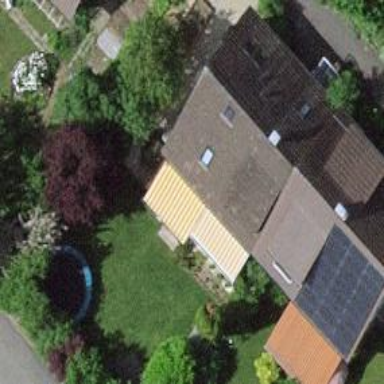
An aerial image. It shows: Terrace-style building with gabled roof.